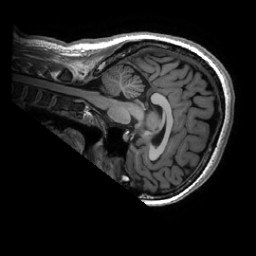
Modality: T1w
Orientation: sagittal
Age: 30
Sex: female
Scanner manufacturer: ge
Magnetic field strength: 3 T
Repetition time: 0.0073 s
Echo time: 0.003 s